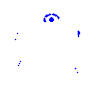
Particle: kaon